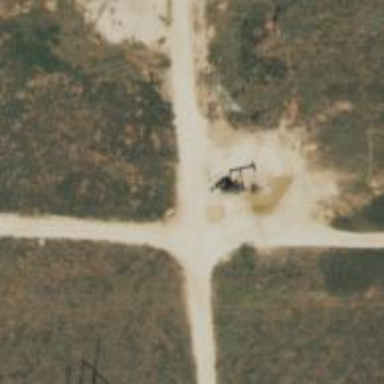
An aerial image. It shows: Petroleum well that is man-made.